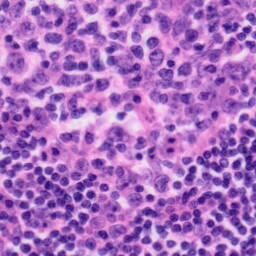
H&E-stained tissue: Tonsil